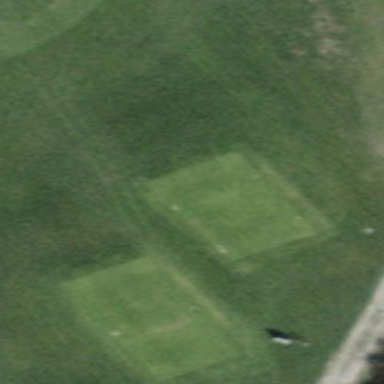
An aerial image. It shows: Grass area designated as golf tee.